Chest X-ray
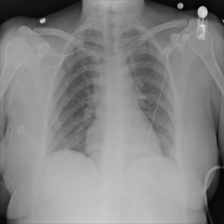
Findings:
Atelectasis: negative
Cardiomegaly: negative
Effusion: negative
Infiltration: negative
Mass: negative
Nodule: negative
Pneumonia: negative
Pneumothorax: negative
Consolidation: negative
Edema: negative
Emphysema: negative
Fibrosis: negative
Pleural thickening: negative
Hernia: negative